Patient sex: M
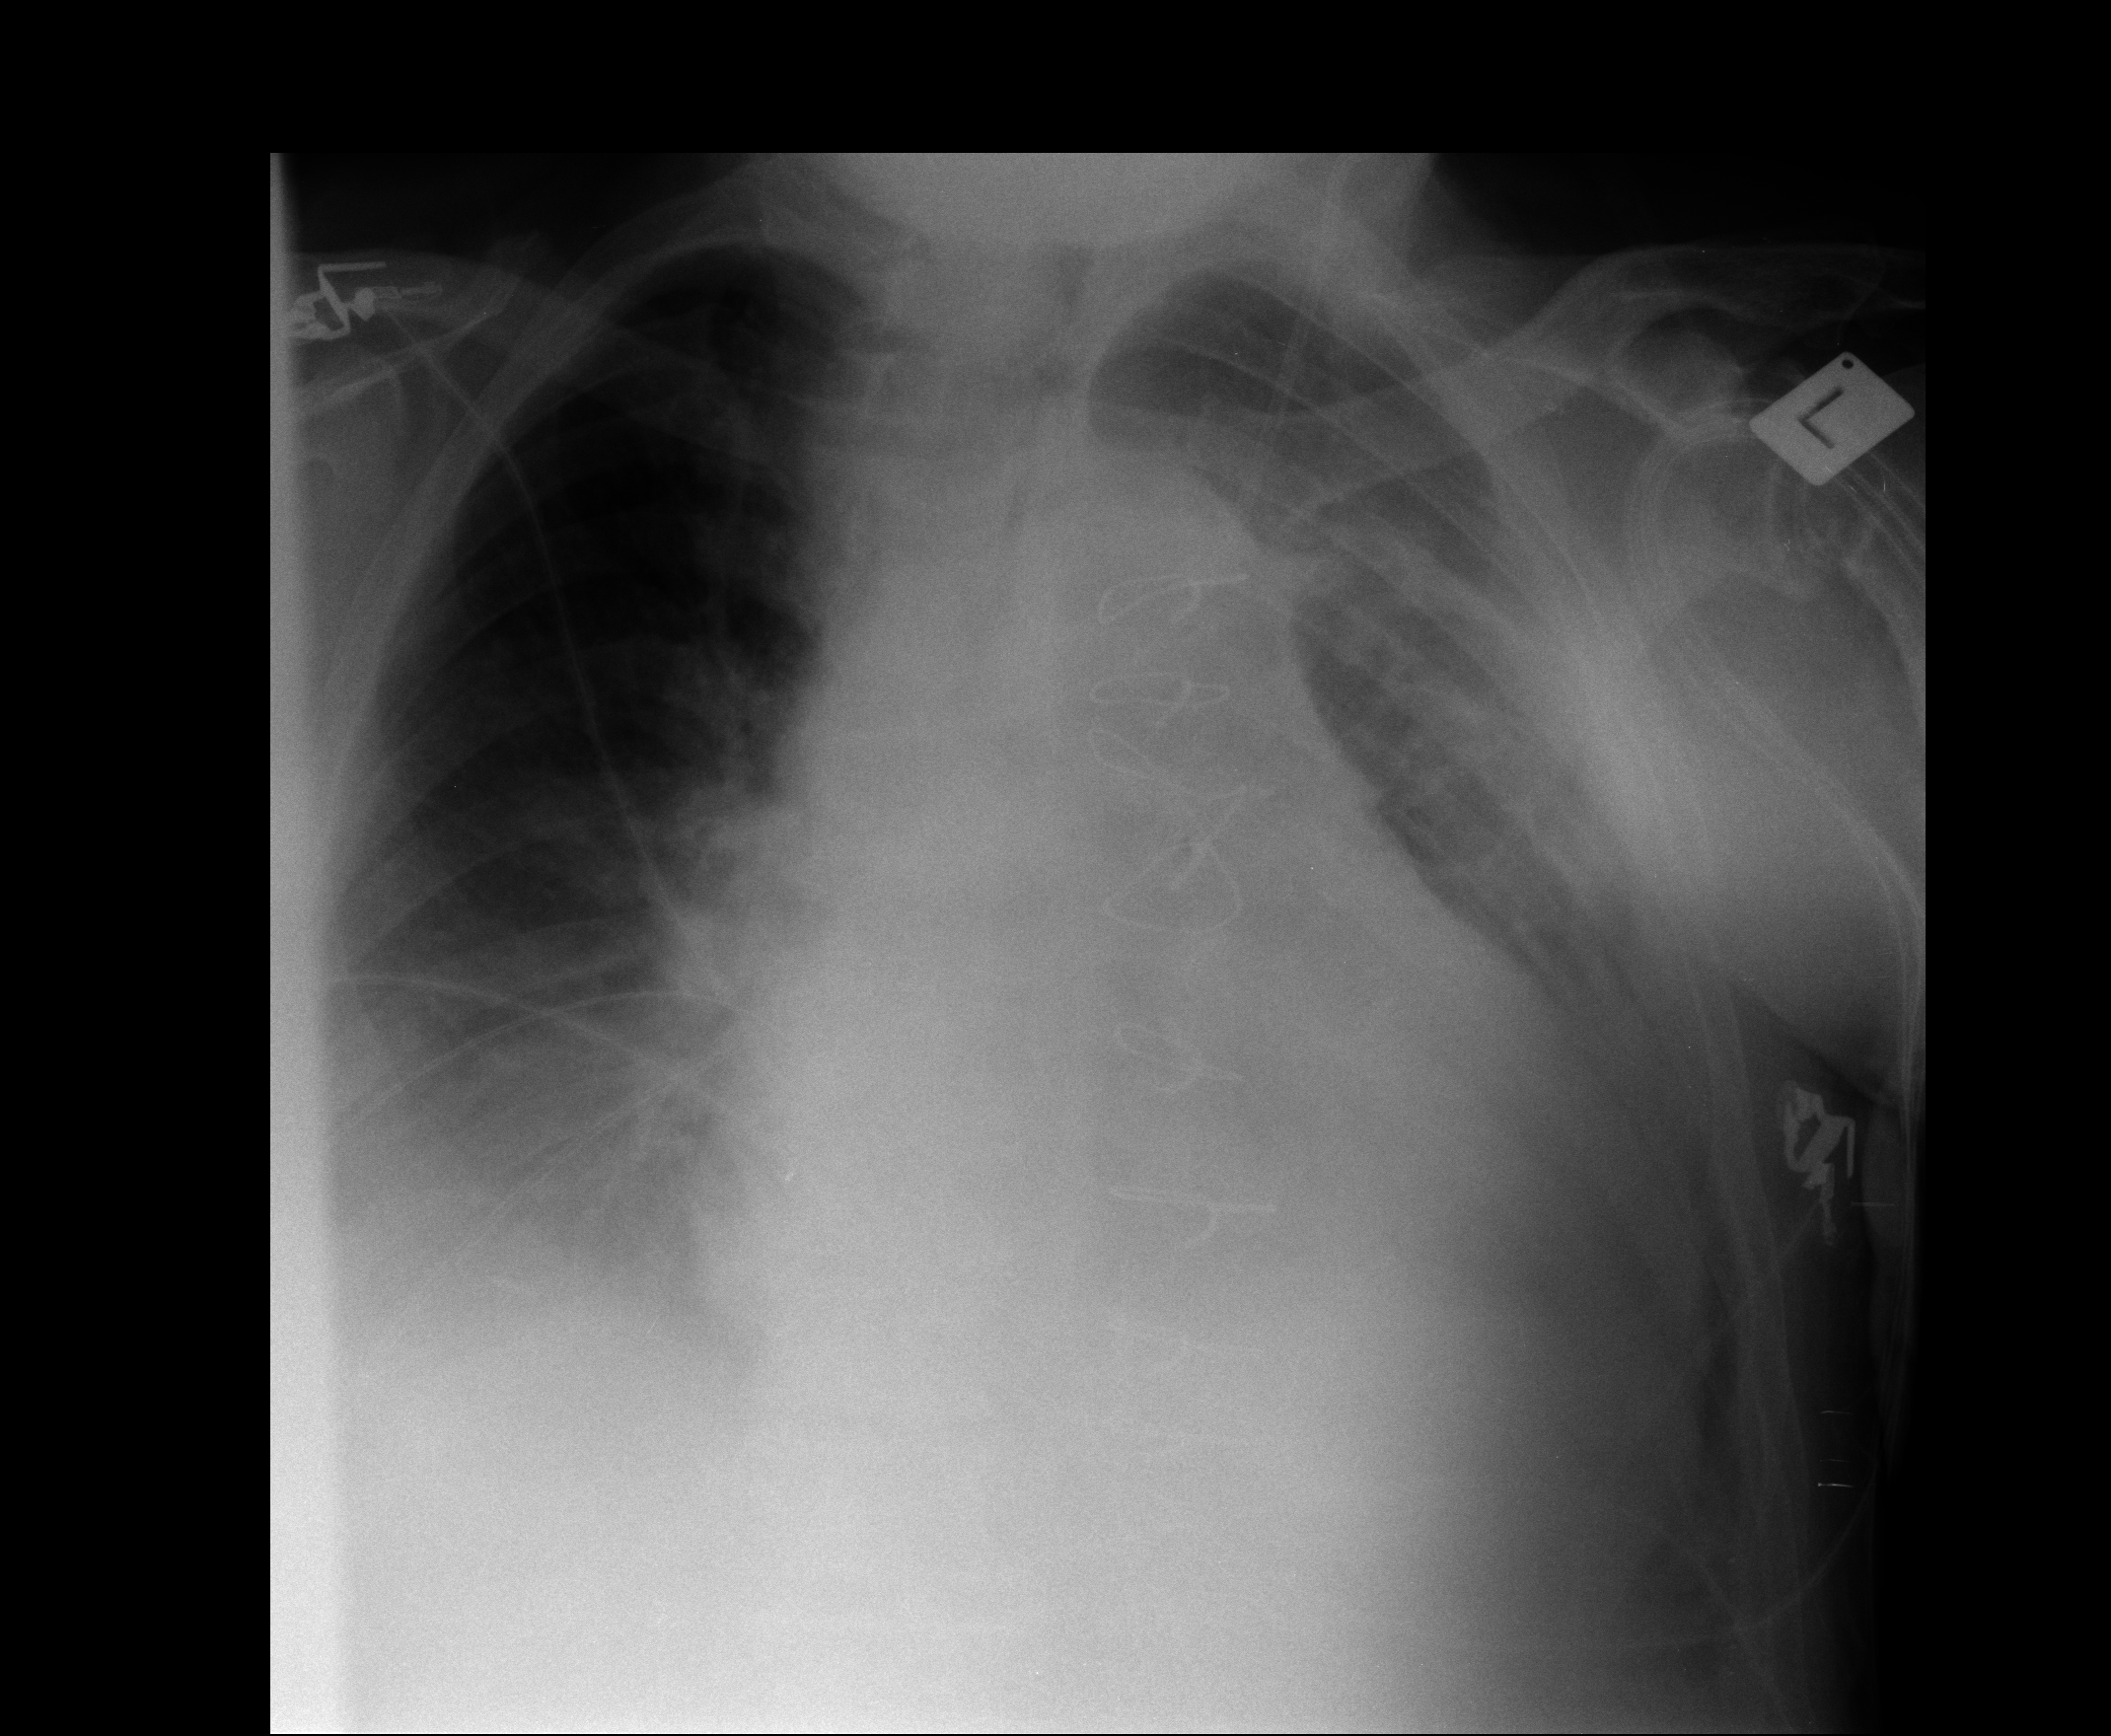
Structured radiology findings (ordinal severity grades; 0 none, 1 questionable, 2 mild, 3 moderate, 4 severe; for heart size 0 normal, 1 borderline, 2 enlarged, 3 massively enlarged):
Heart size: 3
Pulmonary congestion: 3
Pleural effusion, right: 2
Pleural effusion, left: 2
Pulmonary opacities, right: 0
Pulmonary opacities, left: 2
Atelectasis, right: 2
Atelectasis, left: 3